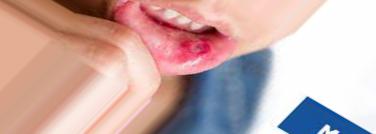
Condition: Mouth Ulcer